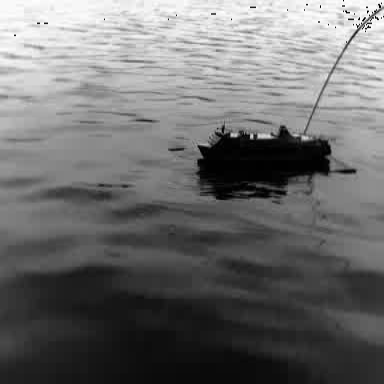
There is a container_ship in the infrared image.